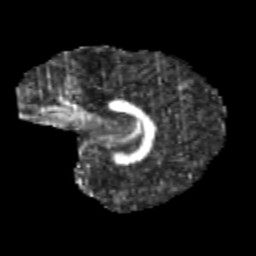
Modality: FA
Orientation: sagittal
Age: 11
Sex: female
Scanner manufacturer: siemens
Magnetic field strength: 3 T
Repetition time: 3.8 s
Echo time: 0.07 s